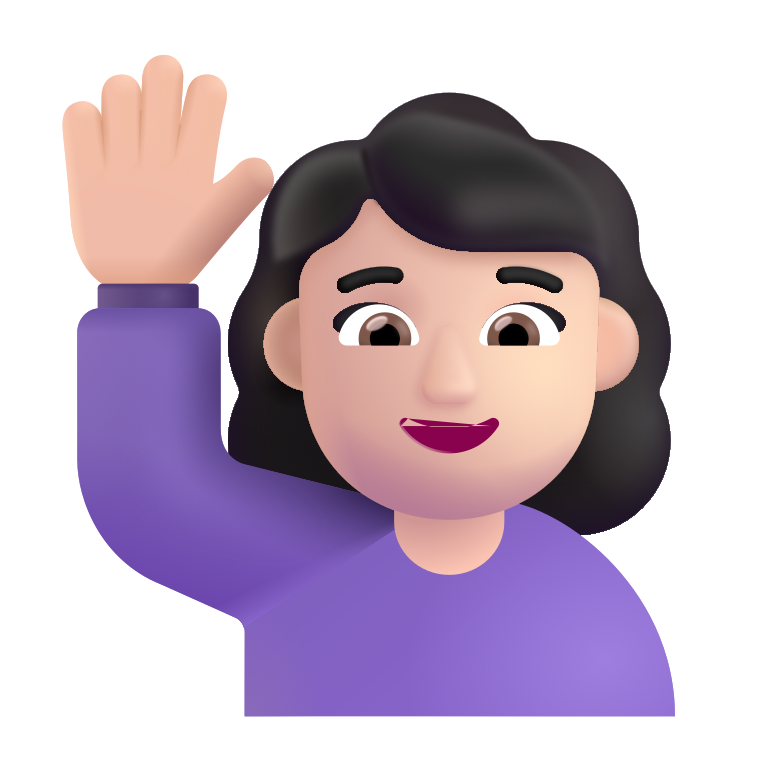
woman raising hand color light